Question: I got this JSON and I want to use DataTables or Flexigrid to represent it into a table. I've tried but with not success. I thought into a custom JSON formater to extract just some data and get it work with DataTable.
I need ideas or other approach.
PS. This is only a part of the JSON.

The complete JSON object:
'''
{"tipoGuia":1,"valida":"23-09-2011","procesada":0,"solicitante":{"cedula":"V22198793","nombre":"JOSE MEDINA"},"propietario":{"cedula":"V-23240257","nombre":"Jose","apellido":"Reyes M.","telefono":null},"unidadP":{"id":"157","nombre":"Fundo Nieto","rna":"s/n","sector":"Via Ppal. Las Rocas (Las Tapias)","municipio":"Rivas Davila"},"cosecha":{"idInspeccion":"a369ba59","idCosecha":"732ecc26","token":"f3490950310830fc6083d73eb6cf6439","variedad":"Criollo","cosechado":"0.2","produccion":"140","restante":"200","sembrada":"0.2","transportado":"45","rubro":"Ajo"},"transportista":{"cedula":"V17769062","nombre":"Luis Eduardo","apellido":"Ceballos","placa":"71fmao","marca":"IVECO","modelo":" PEGASO","capacidad":"10","remolque":"S/N","origen":"Merida","municipio_origen":"Rivas Davila","destino":"Aragua","municipio_destino":"Jose Angel Lamas","sitiodestino":"mercamer"}}
'''
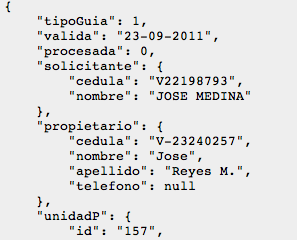
Answer: You can map columns to the properties of objects using the aoColumns parameter something like:
'''
"aoColumns": [
{ "mDataProp": "valida" },
{ "mDataProp": "procesada" },
{ "mDataProp": "solicitante.celula" },
{ "mDataProp": "solicitante.nombre" }
]
'''
See example on the <URL>.
Note that you will need to wrap your JSON with aaData array:
'''
{
"aaData": [
]
}
'''